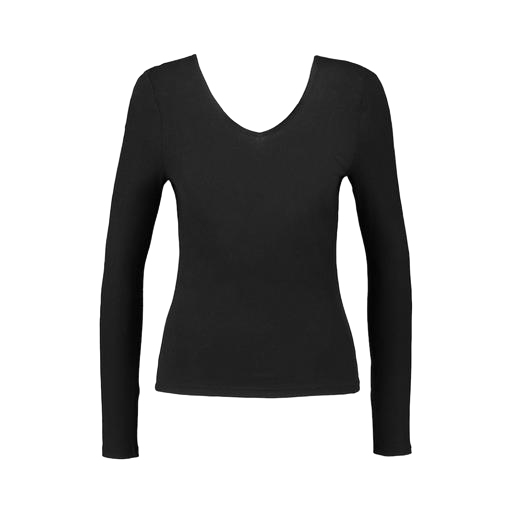
black long-sleeve v-neck top, black women's long sleeve top, black long sleeve v-neck top, white background